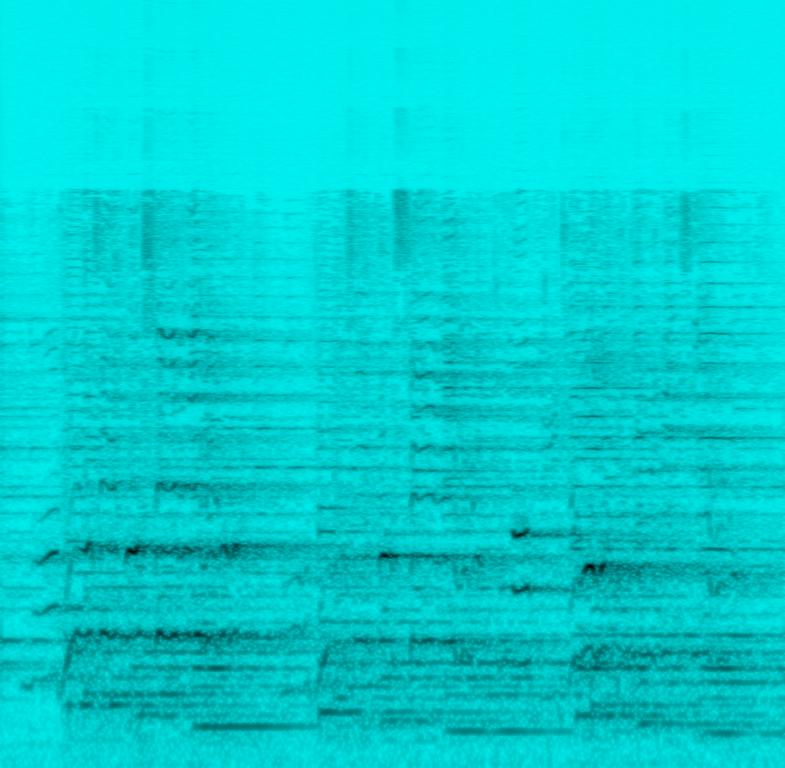
This is a classic music piece belonging to the baroque era. There is a soprano male vocal singing at an extraordinarily high pitch. The melody is being played by the violin and the cello. There is an emotional atmosphere to this piece. It could be playing in the background at a classy restaurant. It could also work well in the soundtrack of an art movie.